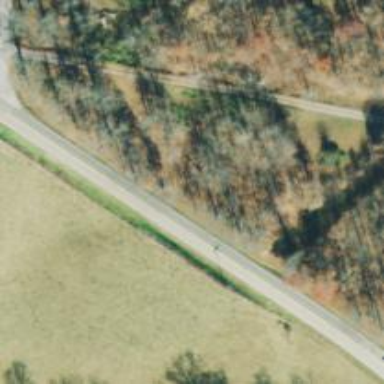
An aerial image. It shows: Secondary road.